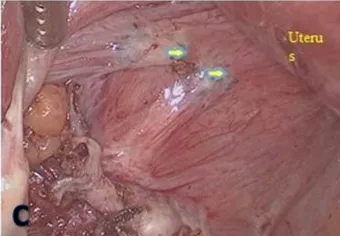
After identify the ureter, all of endometriosis should be excised (c).
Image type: radiology (ct)